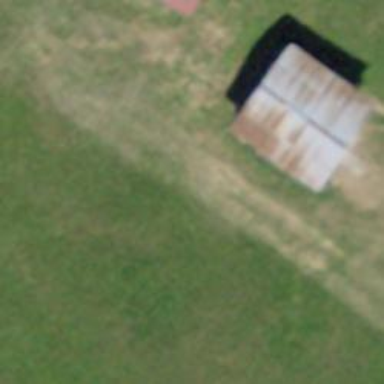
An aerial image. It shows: Shed.